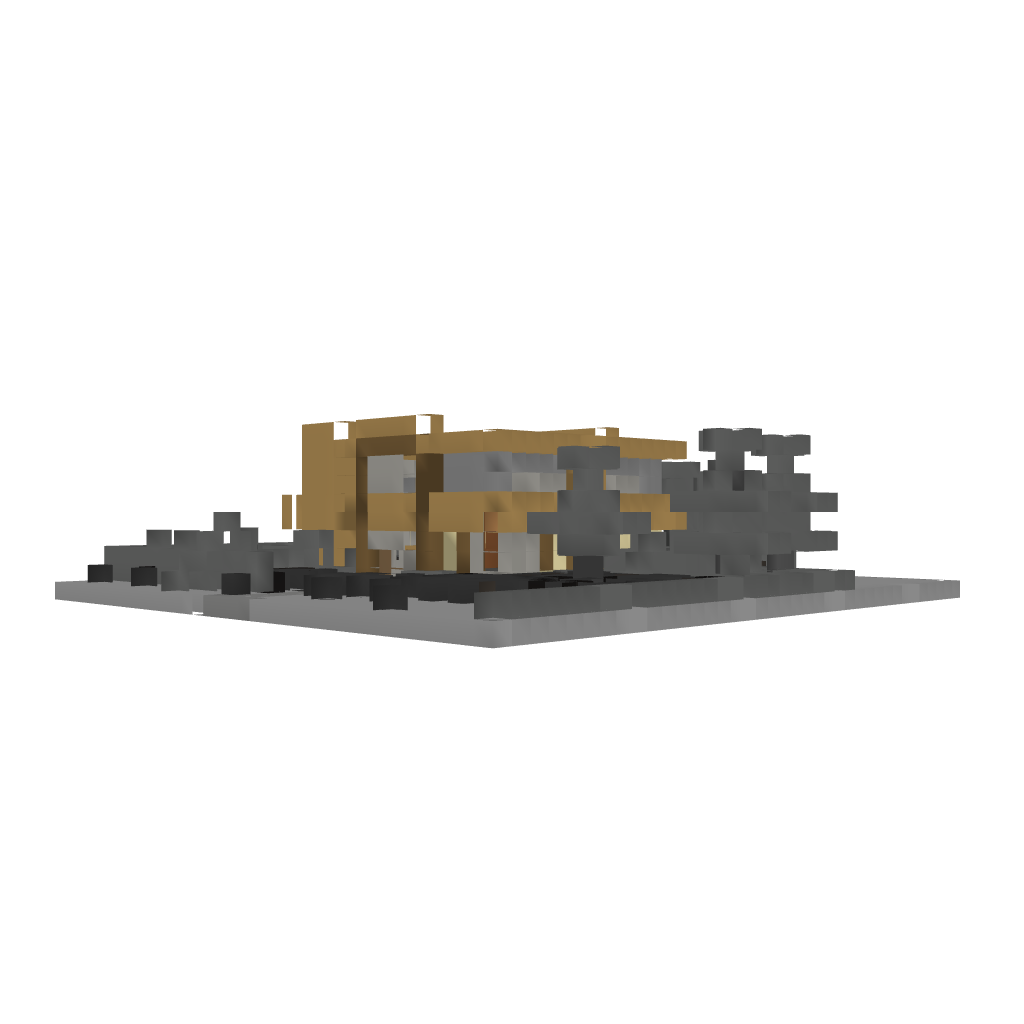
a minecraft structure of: _-Nature-_ | Modern Survival House | 1.7.2